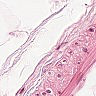
Metastatic tissue present: no